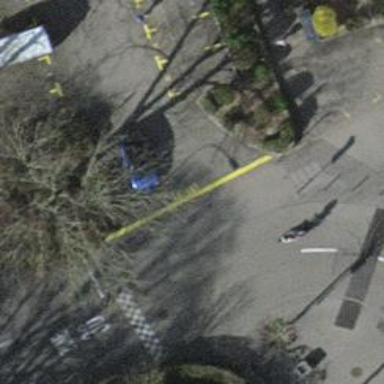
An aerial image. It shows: Unmarked crossing with traffic calming table on the road.